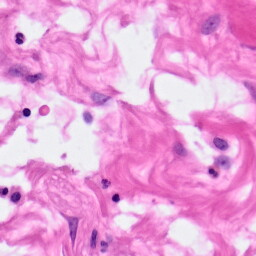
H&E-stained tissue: Pancreatic